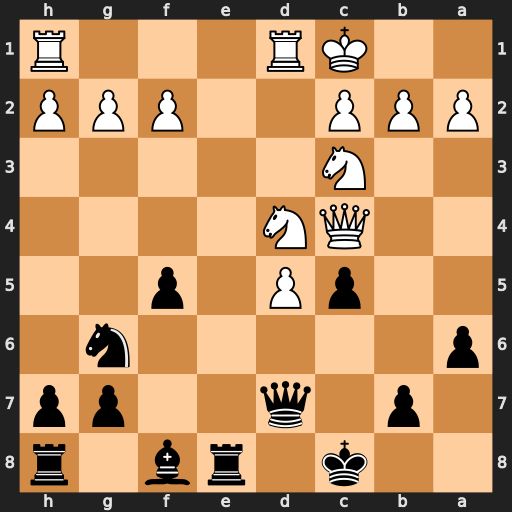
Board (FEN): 2k1rb1r/1p1q2pp/p5n1/2pP1p2/2QN4/2N5/PPP2PPP/2KR3R
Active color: b
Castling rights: -
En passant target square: -
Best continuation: Ne5 Qb3 cxd4